Aerial crown-view tile of a tropical tree (Barro Colorado Island, Panama), acquired 20250616:
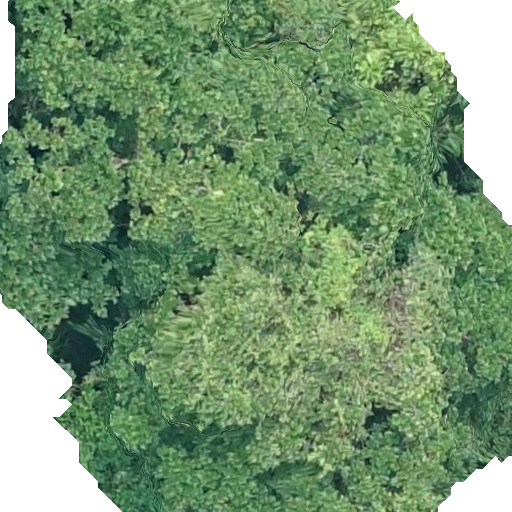
Species: Anacardium excelsum
GBIF accepted scientific name: Anacardium excelsum
Crown area: 401.218 m²